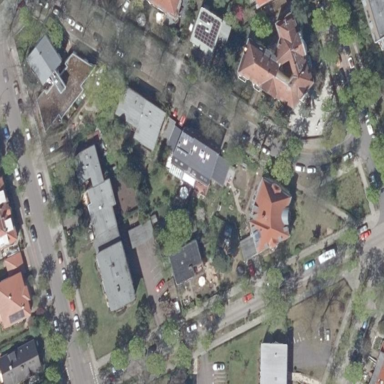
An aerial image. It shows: Residential area.